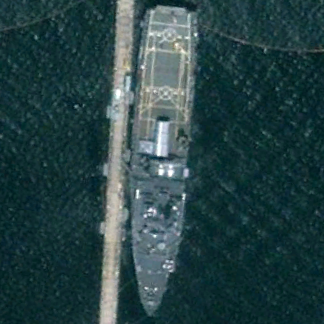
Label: combat